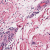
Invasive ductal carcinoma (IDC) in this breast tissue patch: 0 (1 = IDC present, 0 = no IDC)